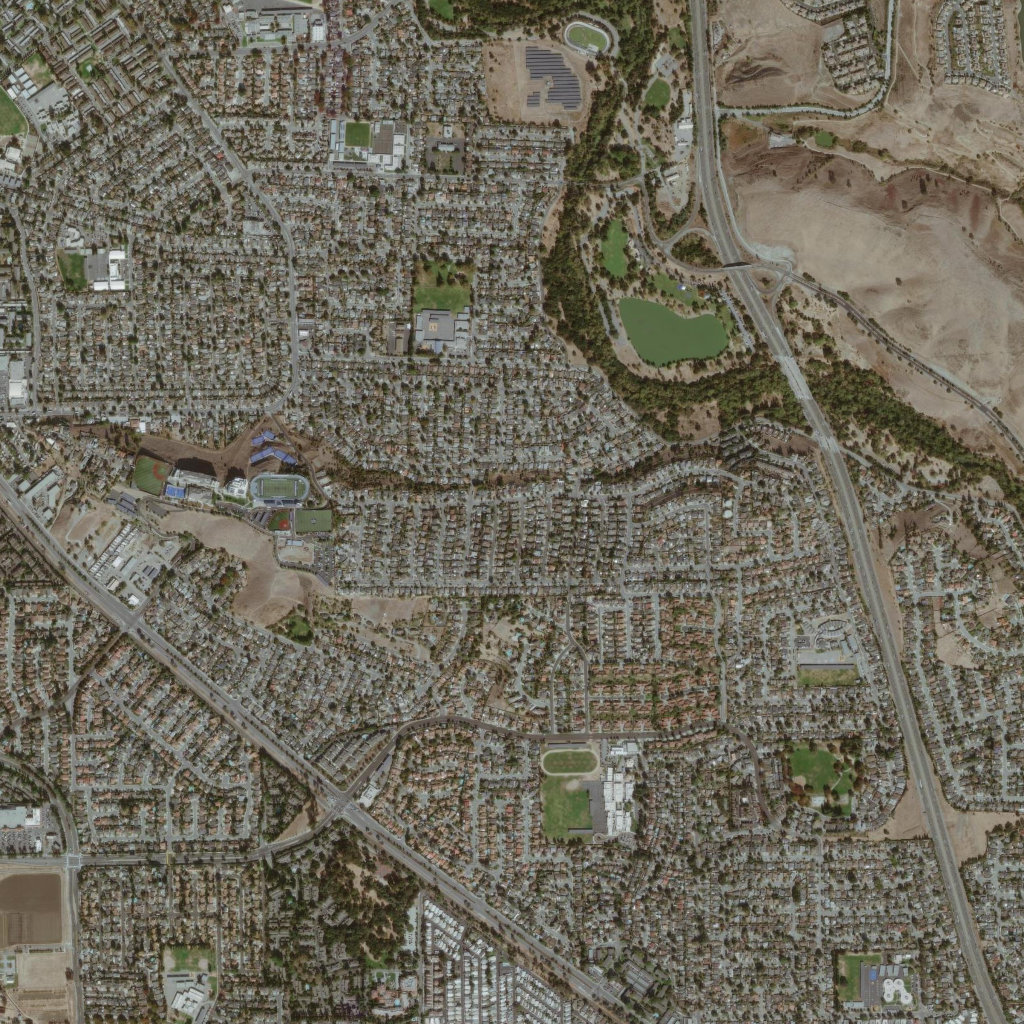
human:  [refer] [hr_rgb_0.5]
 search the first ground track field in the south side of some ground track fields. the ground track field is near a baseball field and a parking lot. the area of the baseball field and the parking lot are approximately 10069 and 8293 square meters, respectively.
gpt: <box>[[24, 46, 30, 48, 0]]</box>